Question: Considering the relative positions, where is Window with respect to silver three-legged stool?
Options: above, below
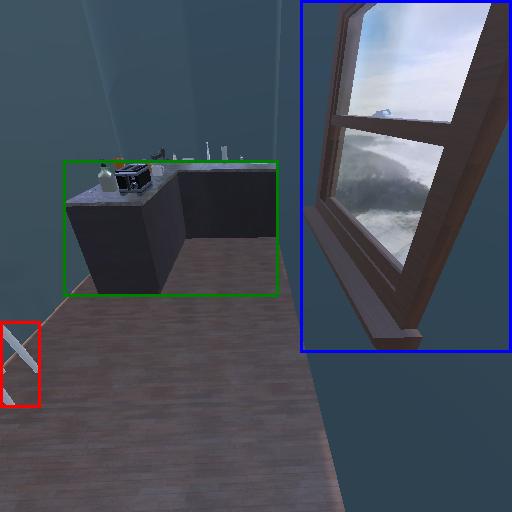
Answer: above